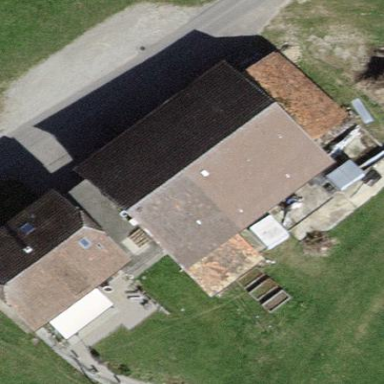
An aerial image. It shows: Farmyard area.